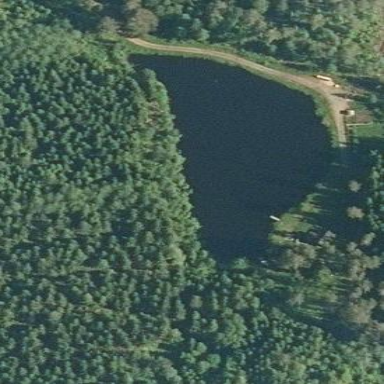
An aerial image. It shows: Peaceful pond surrounded by nature.